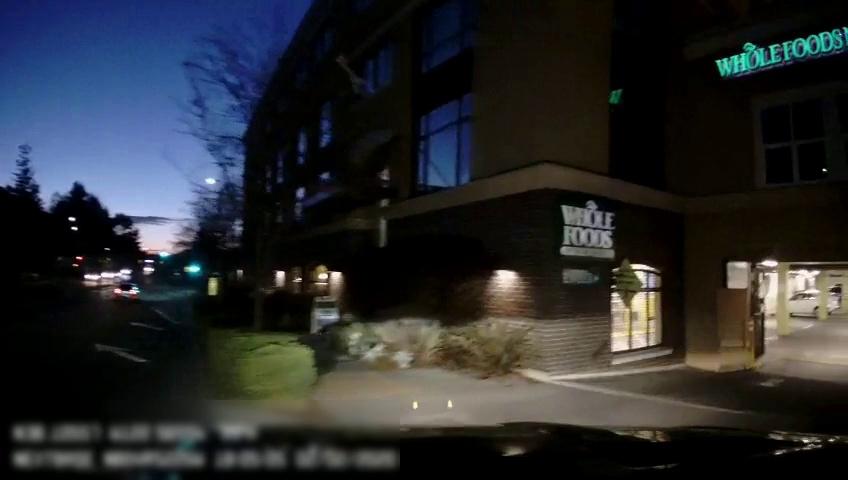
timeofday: Dusk/Dawn/Twilight
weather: Other
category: Drivable Space
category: Drivable Space
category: Vehicles | SUV
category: Vehicles | Car
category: Vehicles | SUV
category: Drivable Space
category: Traffic | Lights